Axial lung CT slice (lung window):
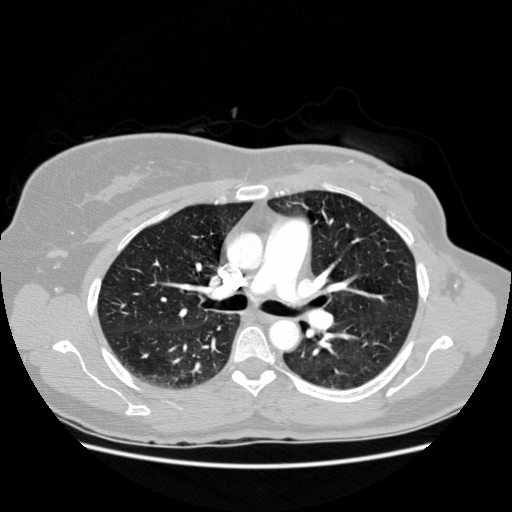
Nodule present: no